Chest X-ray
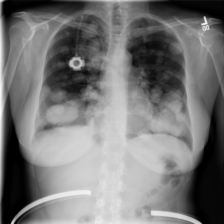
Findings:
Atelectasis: negative
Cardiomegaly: negative
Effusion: negative
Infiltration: negative
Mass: positive
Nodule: negative
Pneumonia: negative
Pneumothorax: negative
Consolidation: negative
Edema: negative
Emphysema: negative
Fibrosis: negative
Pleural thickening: negative
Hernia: negative